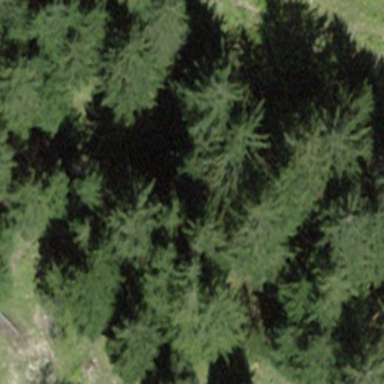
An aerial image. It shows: Forest area.